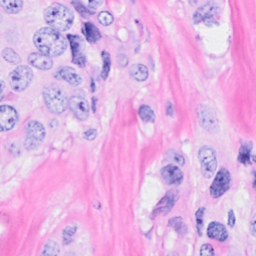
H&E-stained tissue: Breast